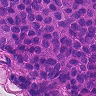
Metastatic tissue present: yes